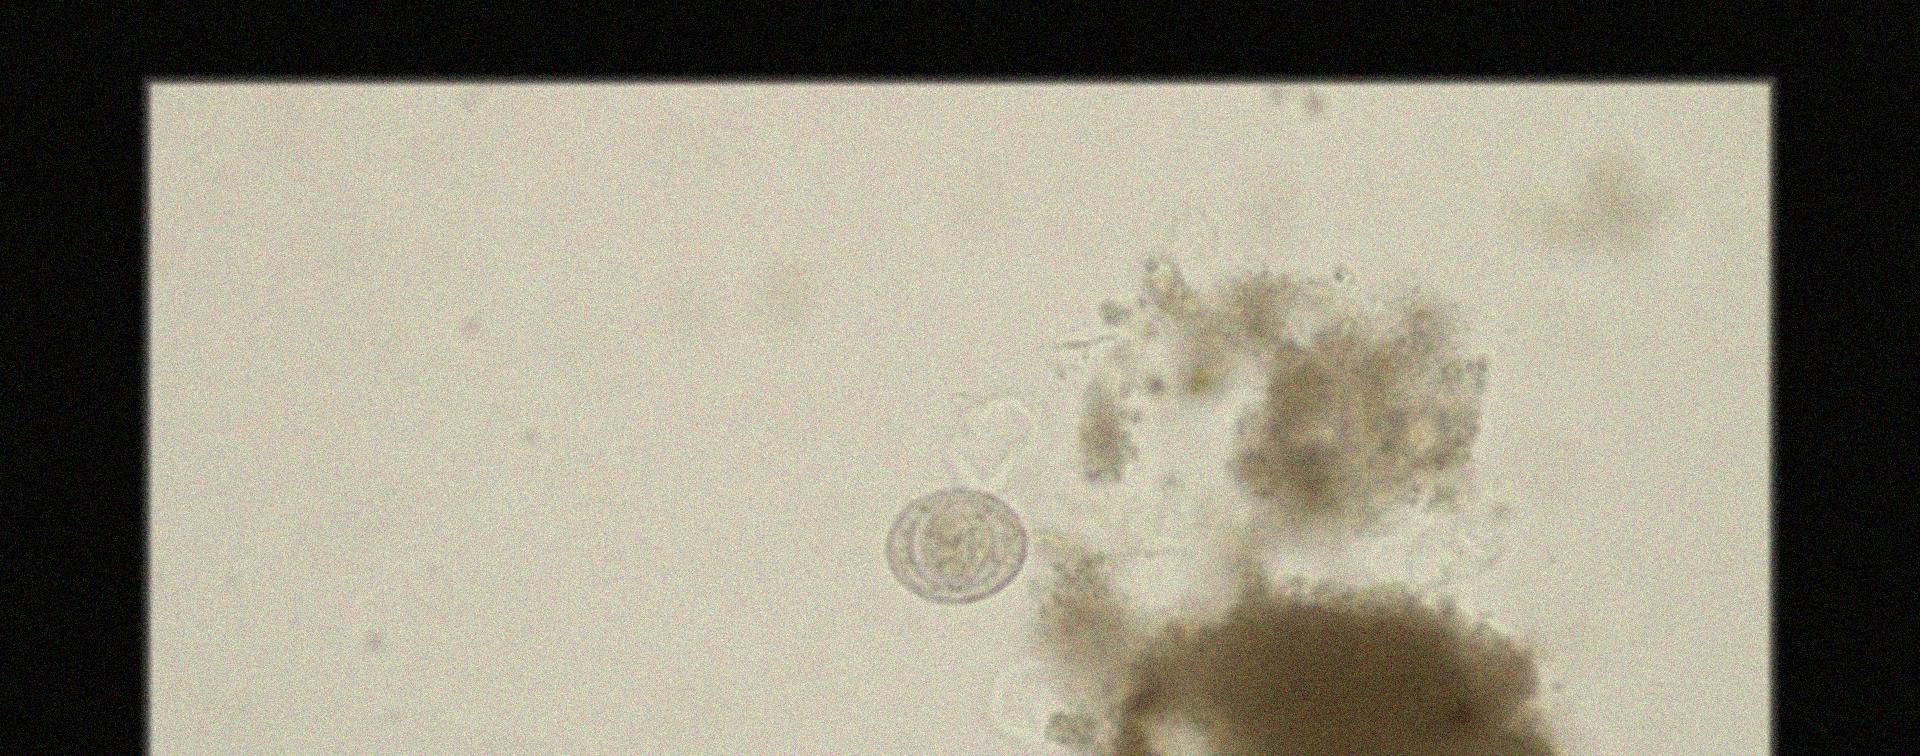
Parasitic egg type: Hymenolepis nana